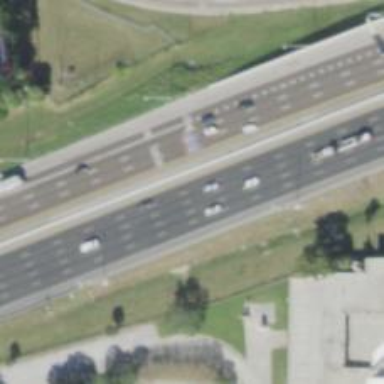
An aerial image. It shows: Asphalt motorway.